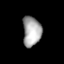
Tissue: lung
Cell type: Myeloid cells
Senescence score: 0.6333
Nuclear area (px): 539
Mean DAPI intensity: 165.794